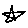
Label: star